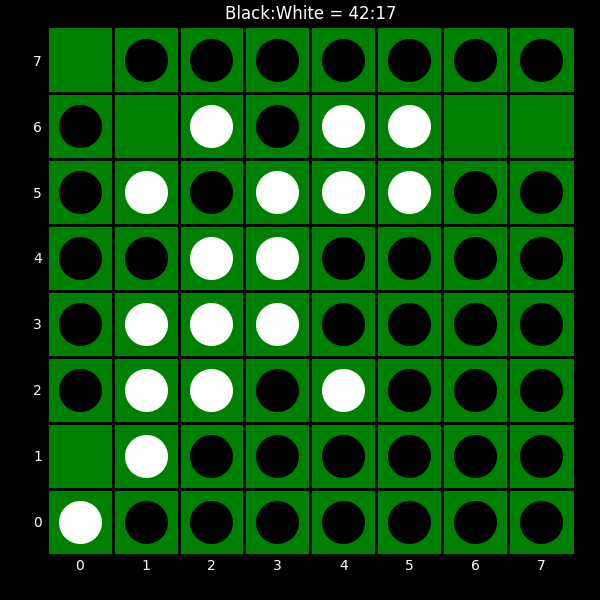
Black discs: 42
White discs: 17